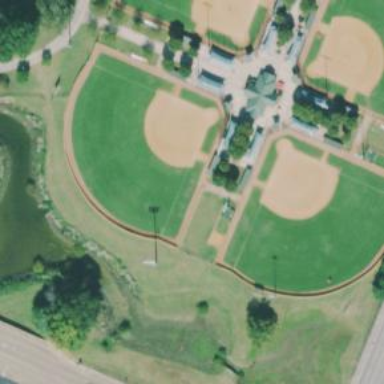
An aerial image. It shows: Baseball pitch for leisure land activities.